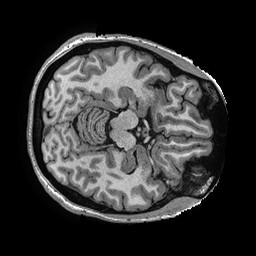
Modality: T1w
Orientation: axial
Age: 33
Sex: female
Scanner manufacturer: ge
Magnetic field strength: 3 T
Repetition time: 0.007208 s
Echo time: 0.003076 s